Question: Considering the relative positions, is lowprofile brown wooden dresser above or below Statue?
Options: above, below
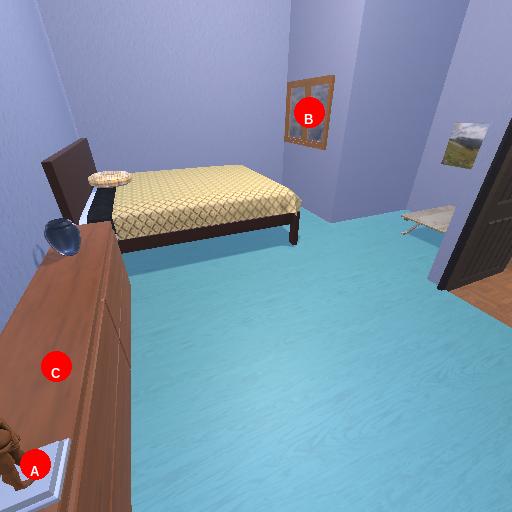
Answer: above